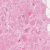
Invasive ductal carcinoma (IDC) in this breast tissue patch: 0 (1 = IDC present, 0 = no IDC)